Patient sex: F
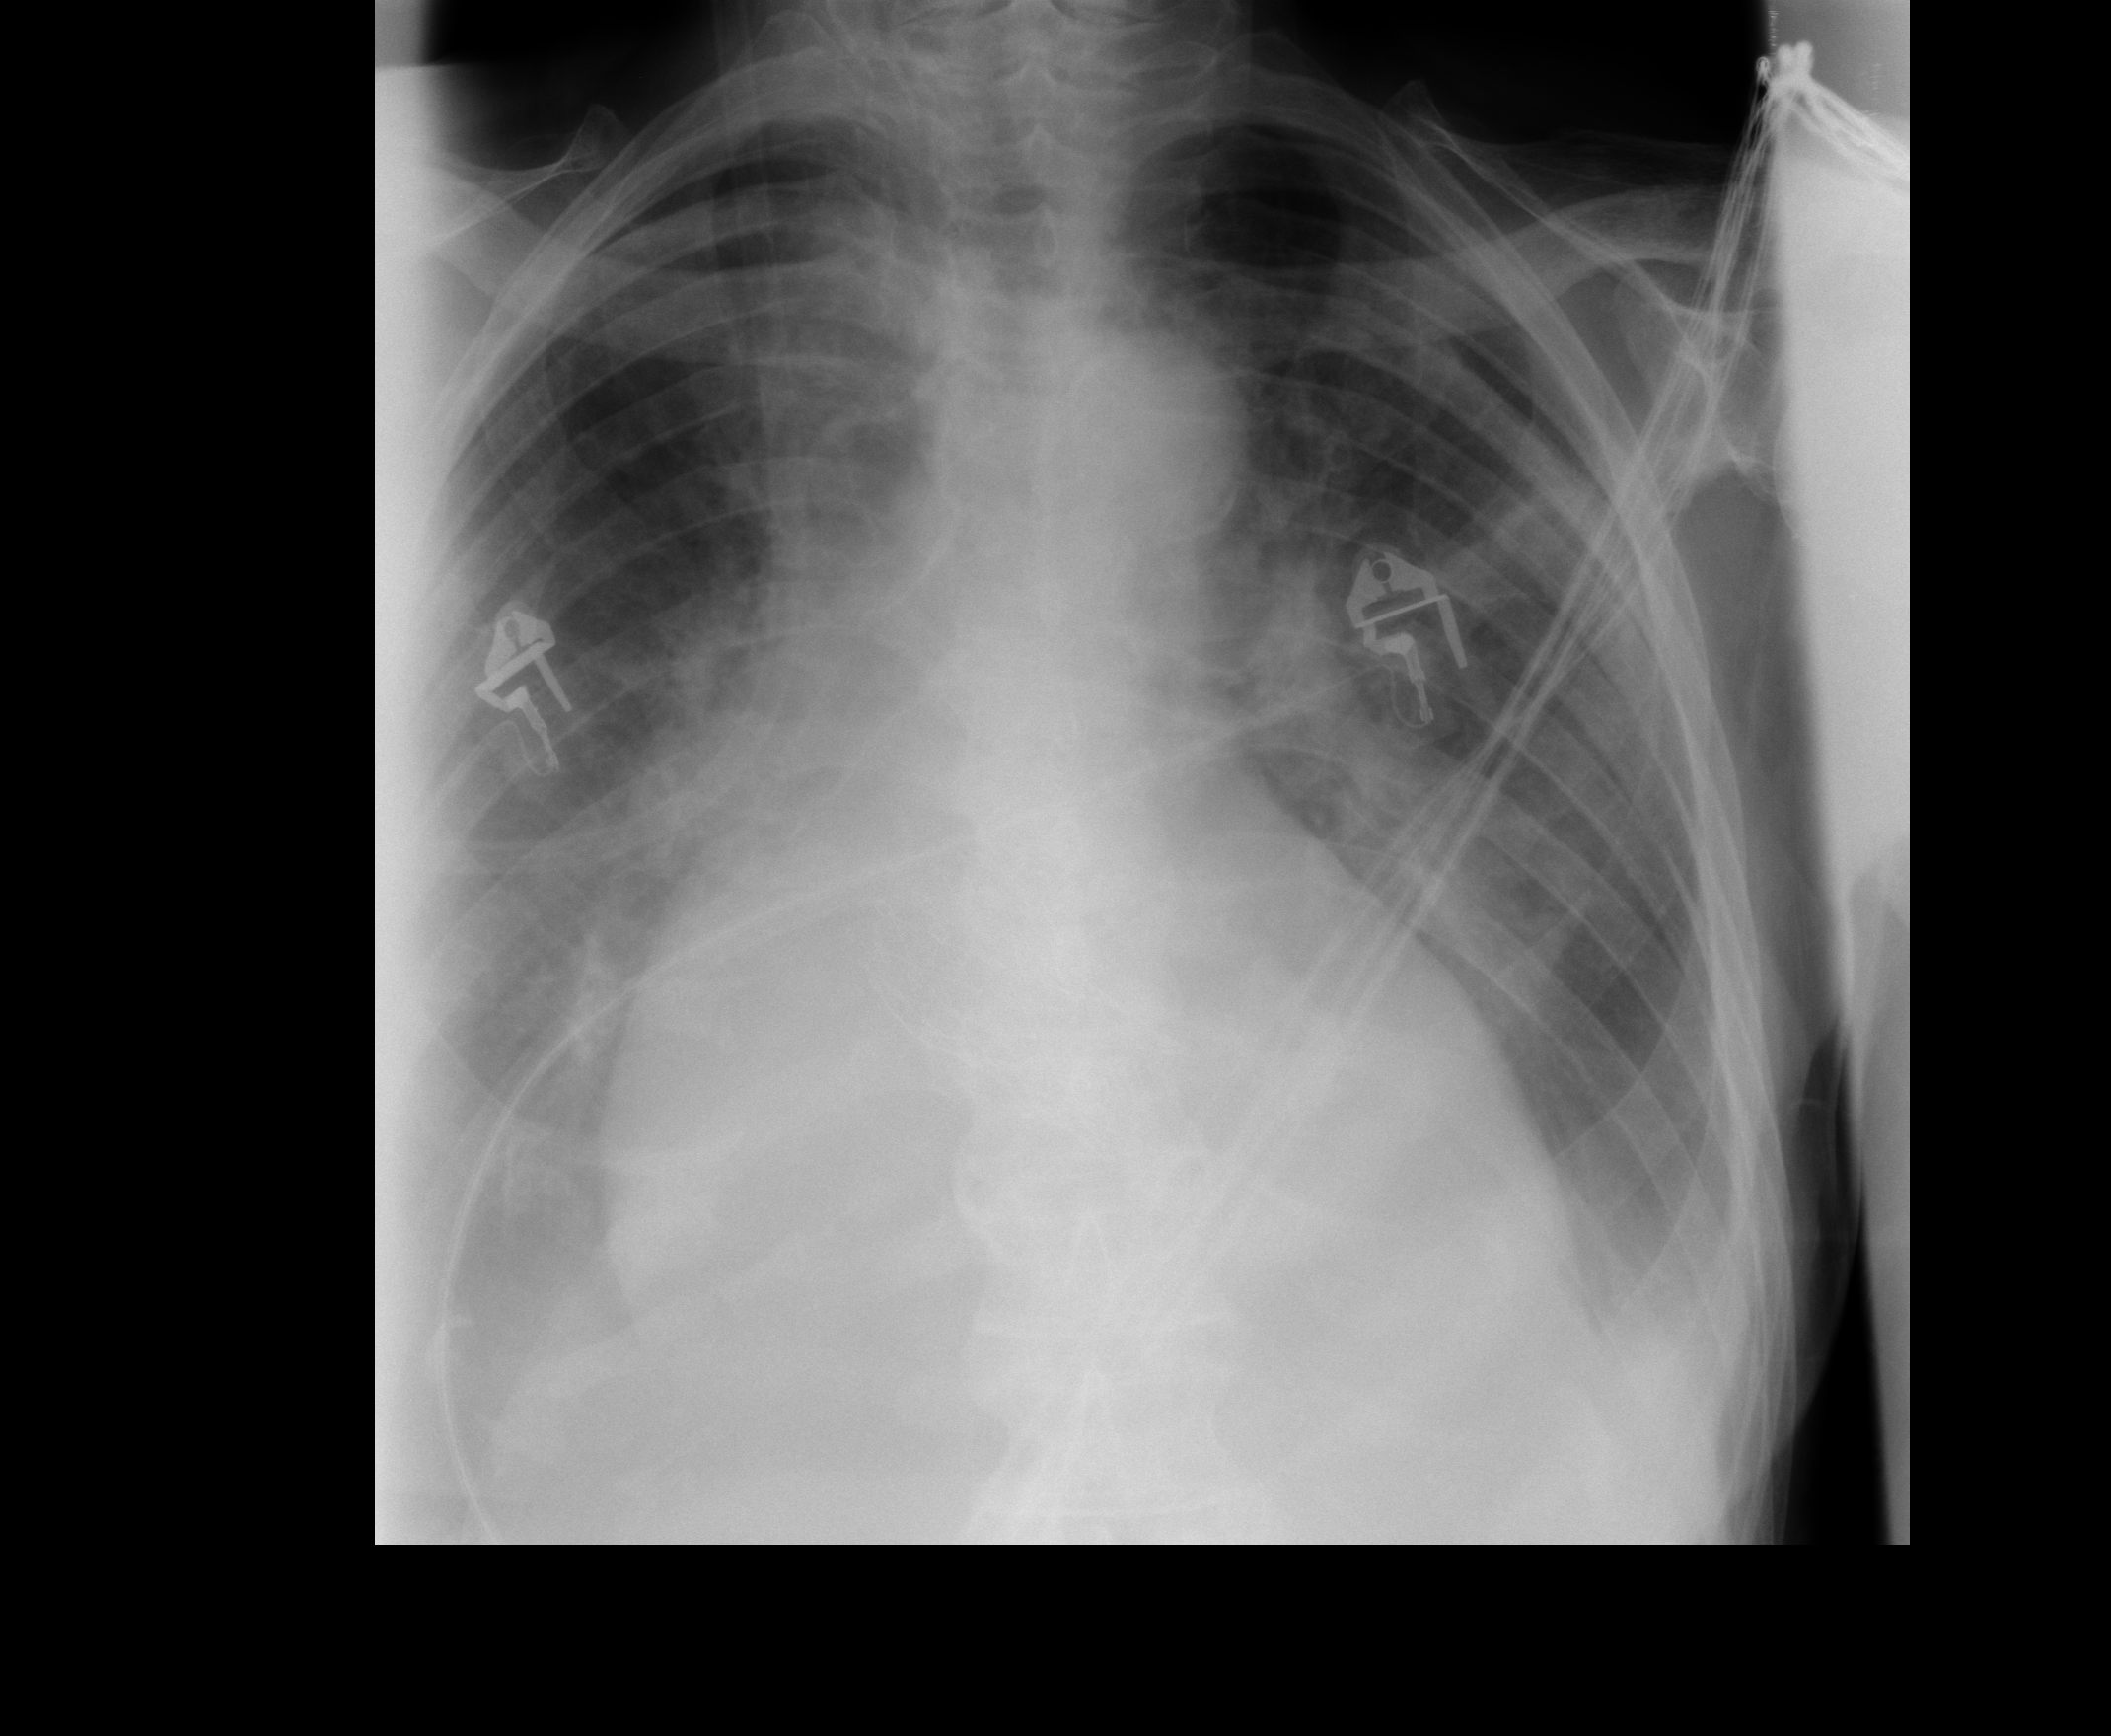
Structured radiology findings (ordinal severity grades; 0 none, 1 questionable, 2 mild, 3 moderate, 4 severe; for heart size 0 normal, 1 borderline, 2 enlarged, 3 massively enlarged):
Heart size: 2
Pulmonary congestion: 2
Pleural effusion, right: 2
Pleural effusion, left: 2
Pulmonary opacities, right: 2
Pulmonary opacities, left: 2
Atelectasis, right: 2
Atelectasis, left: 2